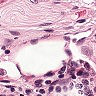
Metastatic tissue present: no